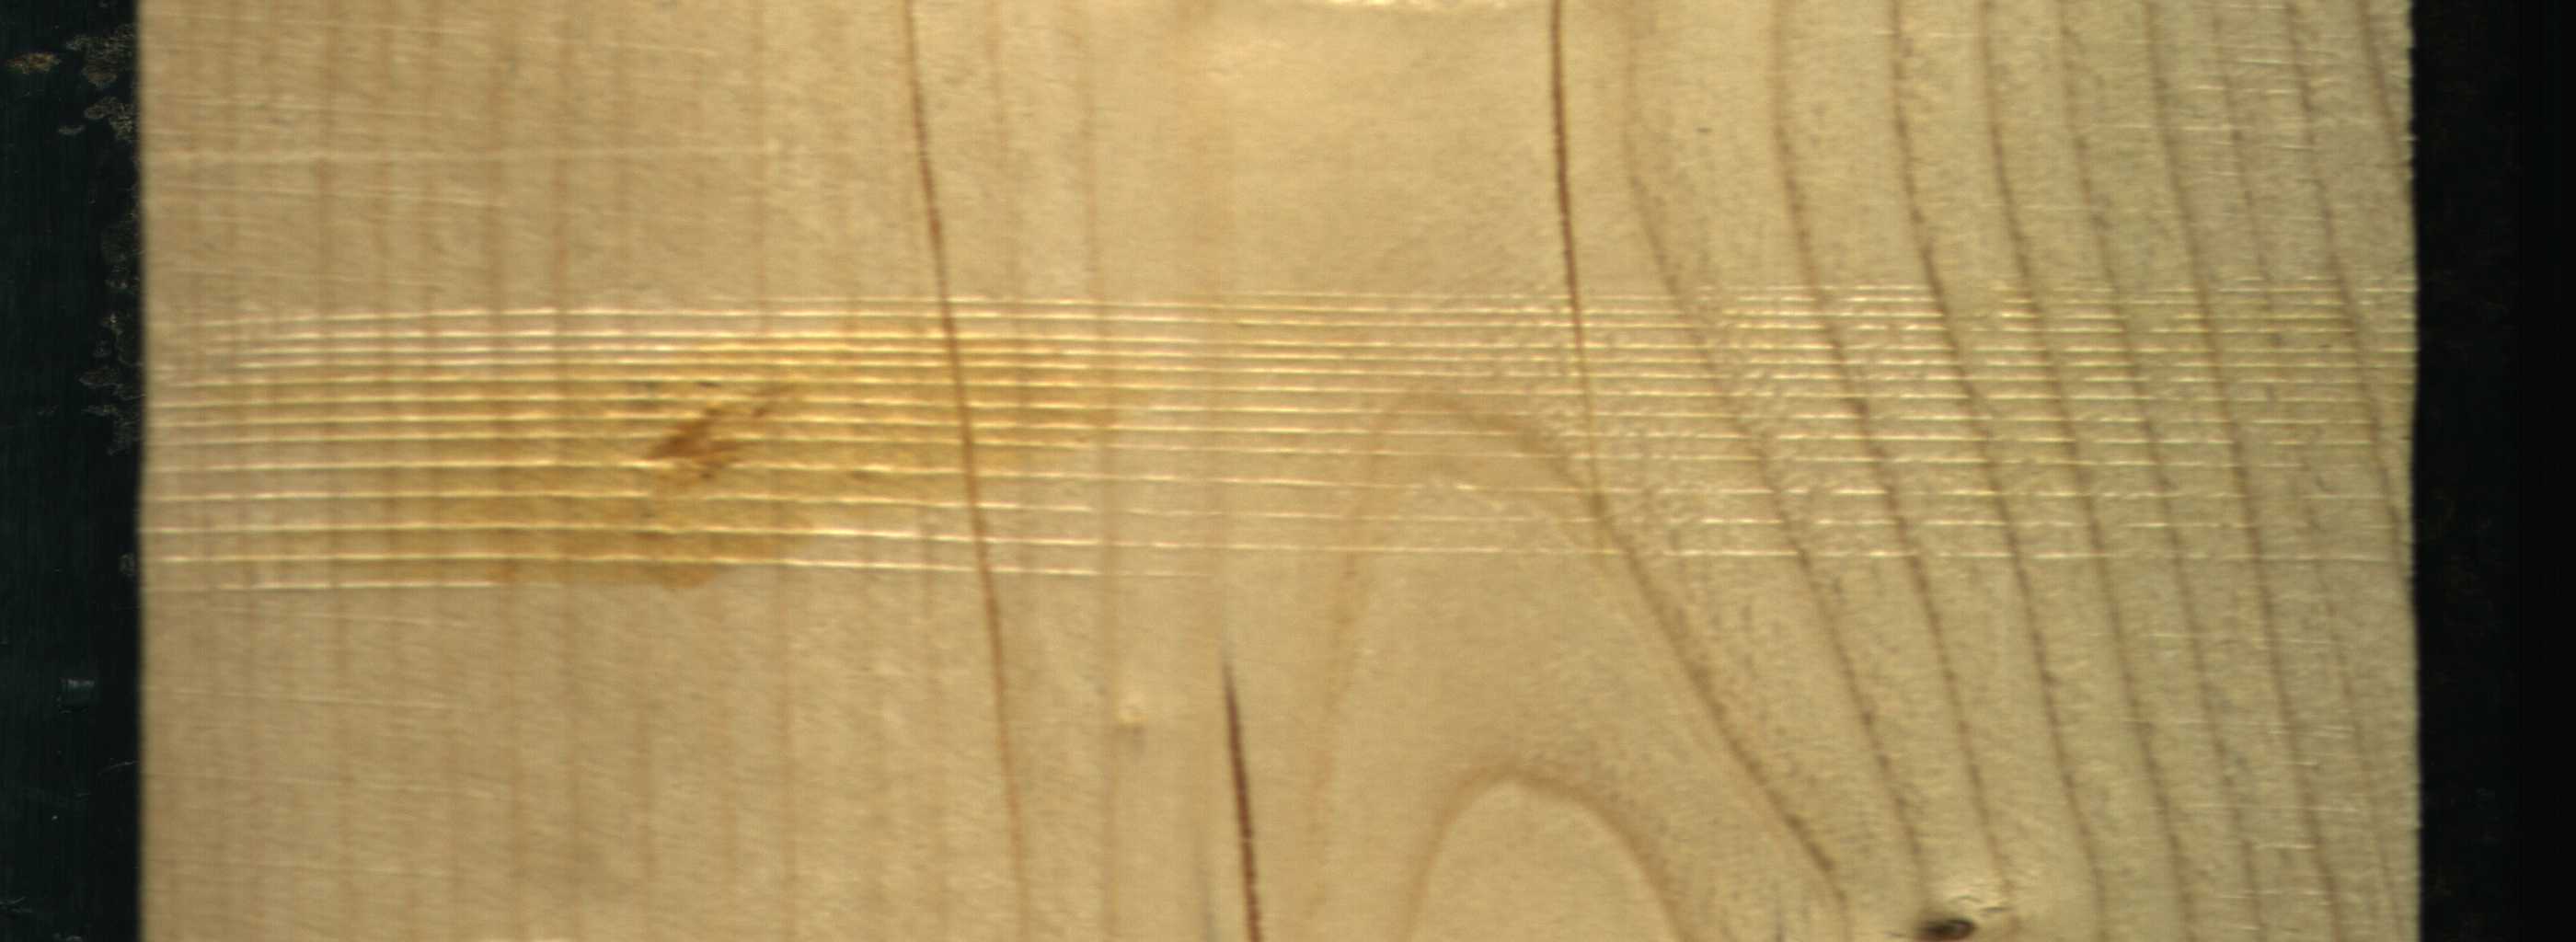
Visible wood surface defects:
resin
resin
resin
Dead_Knot